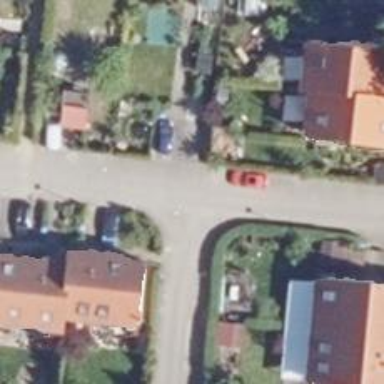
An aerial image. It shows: Residential road.